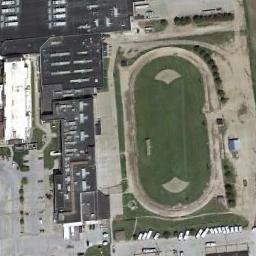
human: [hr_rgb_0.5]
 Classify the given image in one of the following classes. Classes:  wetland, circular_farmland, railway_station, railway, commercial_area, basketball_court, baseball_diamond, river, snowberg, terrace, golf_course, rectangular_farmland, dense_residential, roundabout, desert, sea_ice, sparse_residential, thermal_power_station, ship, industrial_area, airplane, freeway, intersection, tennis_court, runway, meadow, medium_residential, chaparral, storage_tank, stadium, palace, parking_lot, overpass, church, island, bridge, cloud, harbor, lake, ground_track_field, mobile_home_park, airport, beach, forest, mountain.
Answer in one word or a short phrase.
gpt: ground_track_field